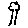
Label: tree